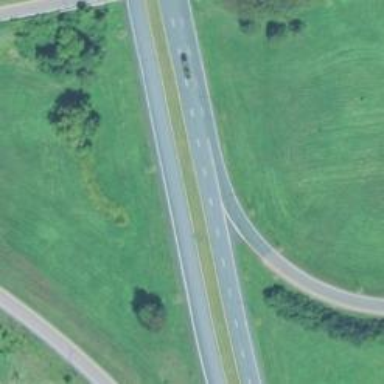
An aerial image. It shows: Primary link highway with asphalt surface.